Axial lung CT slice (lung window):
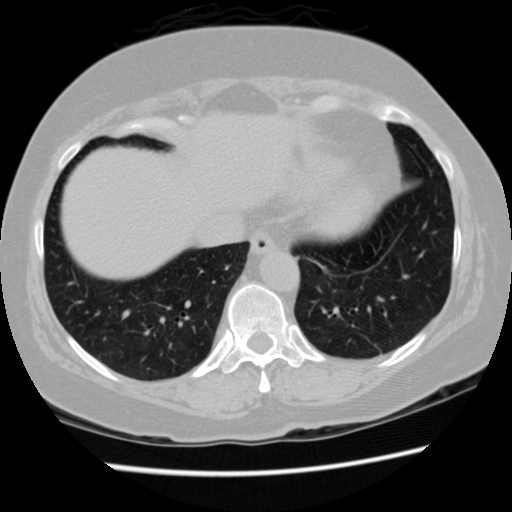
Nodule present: no